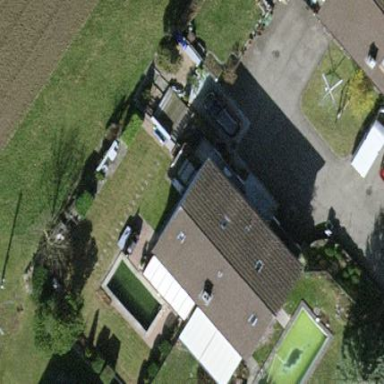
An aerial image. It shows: Semidetached house with tile roof.